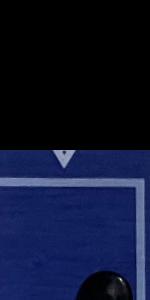
Label: Empty